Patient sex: M
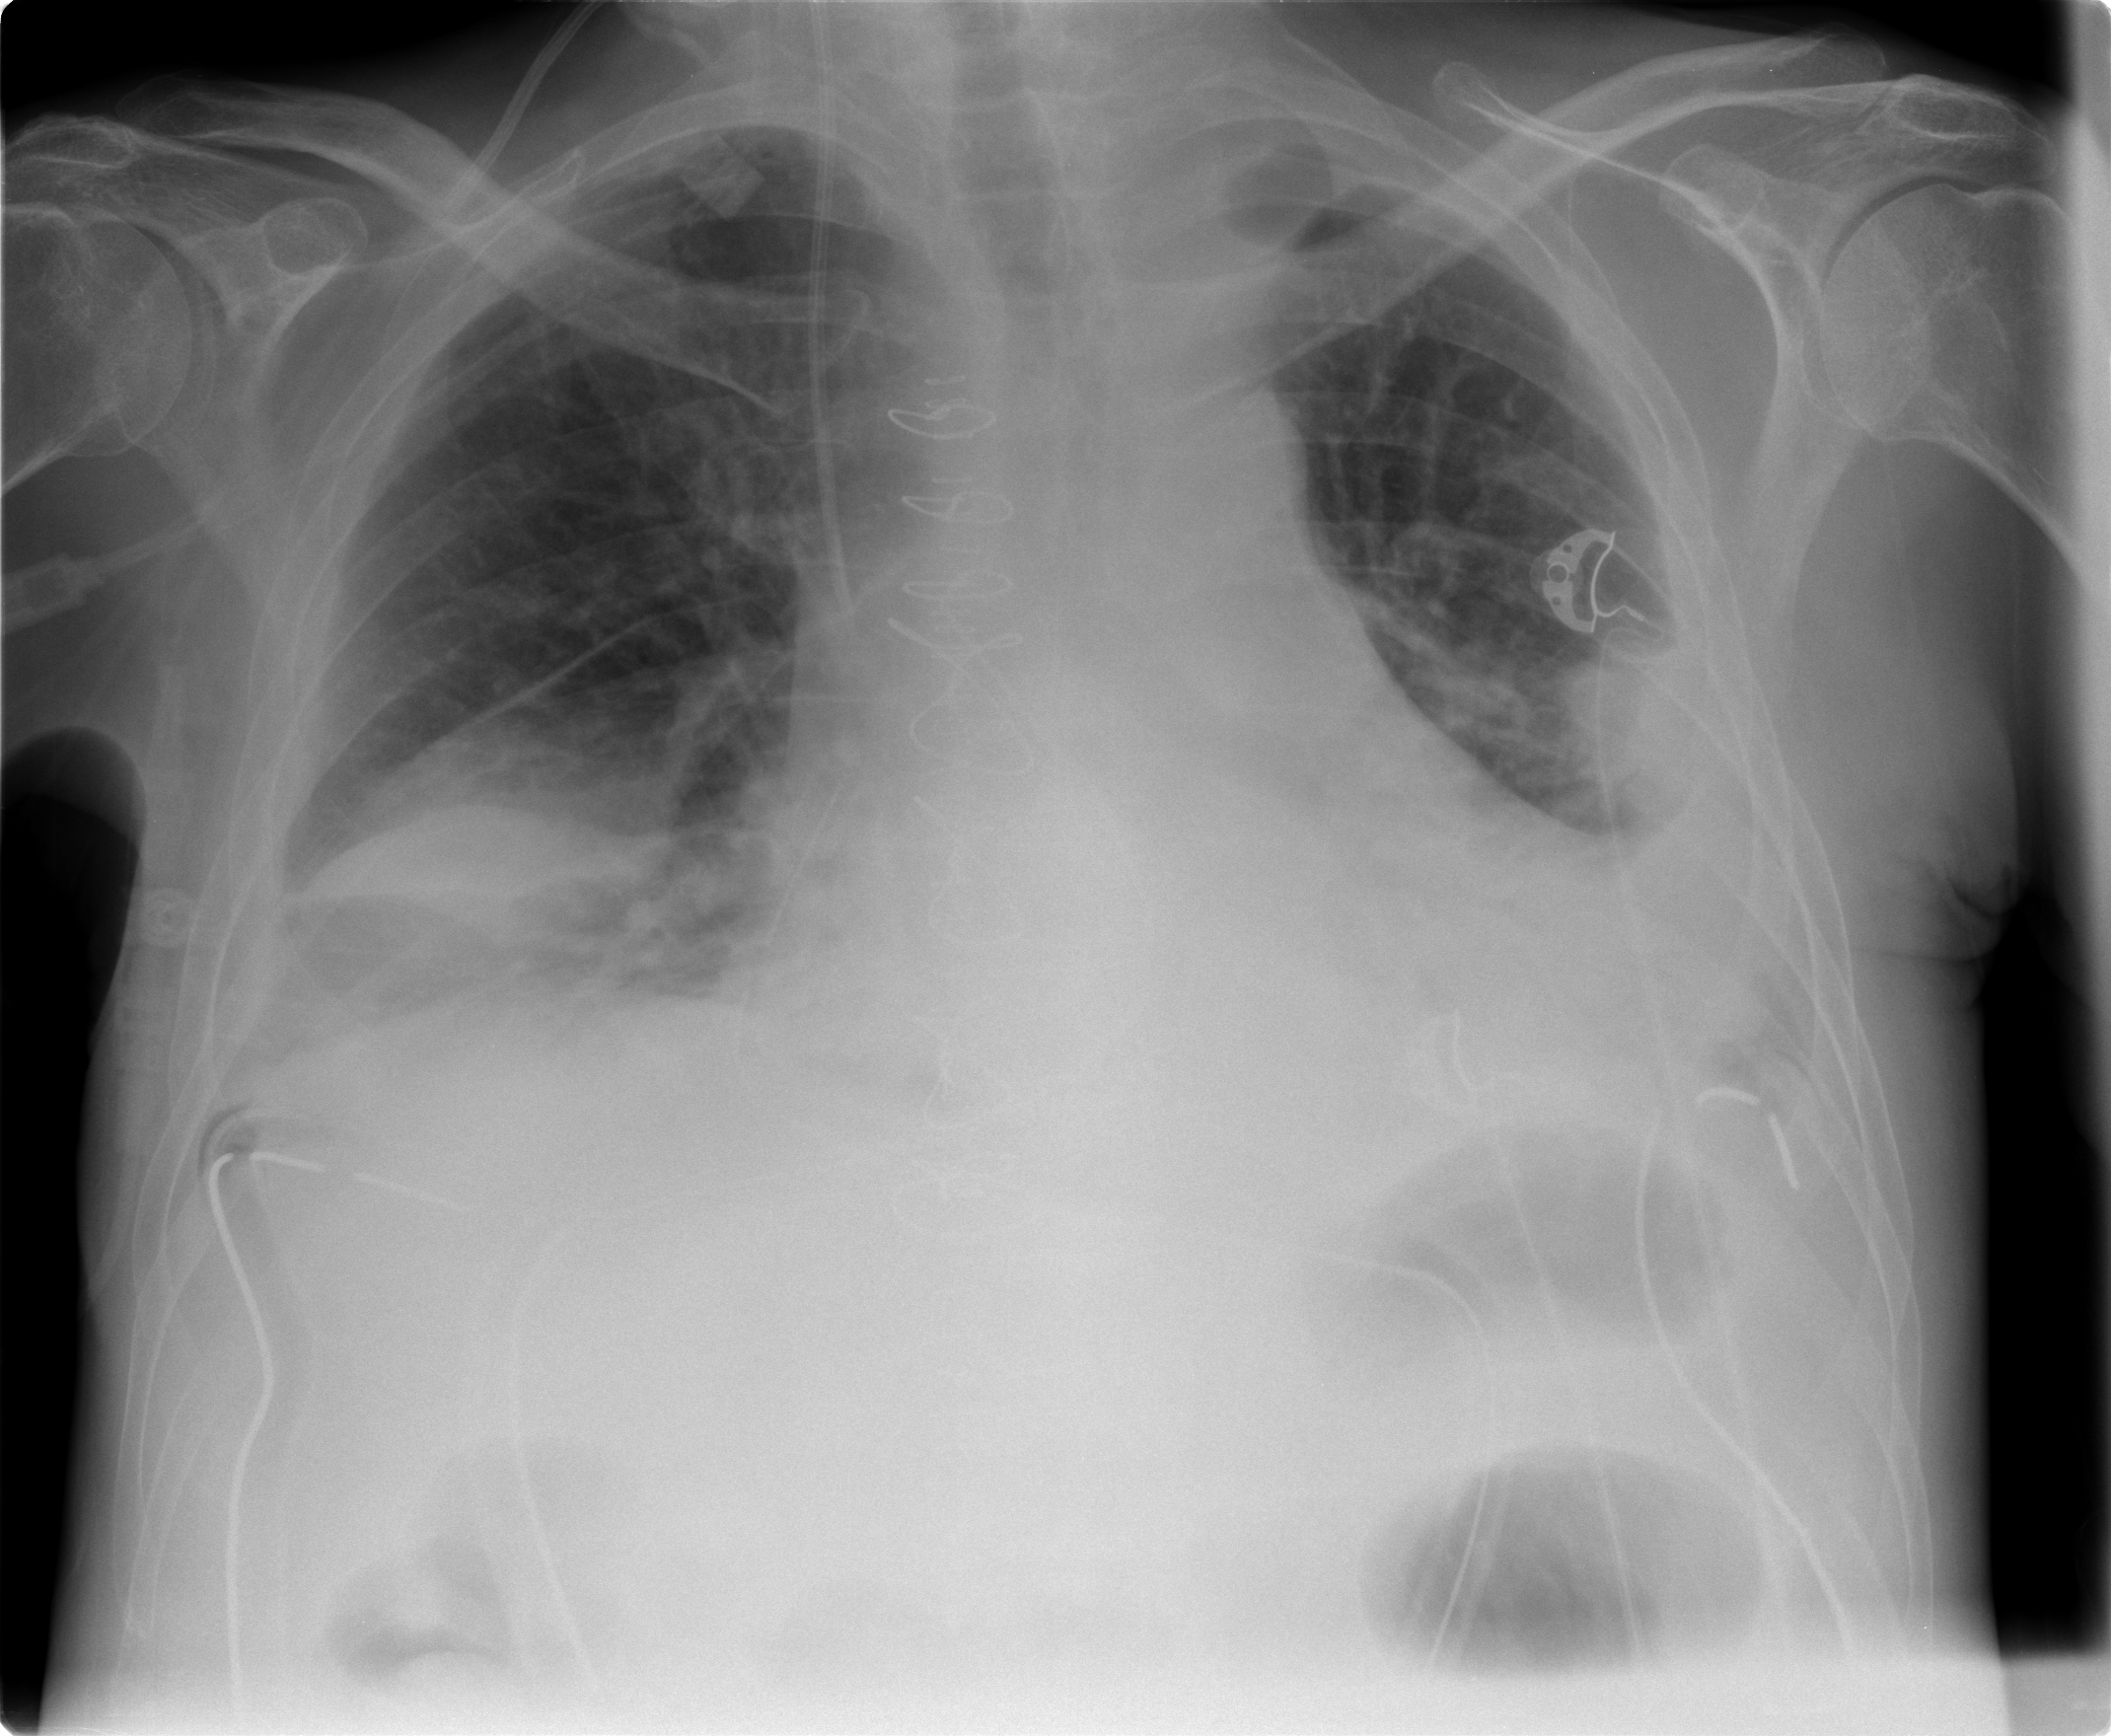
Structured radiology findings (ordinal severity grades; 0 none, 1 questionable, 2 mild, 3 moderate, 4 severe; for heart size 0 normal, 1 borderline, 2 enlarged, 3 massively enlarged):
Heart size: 2
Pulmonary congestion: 1
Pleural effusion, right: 2
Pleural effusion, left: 2
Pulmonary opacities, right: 0
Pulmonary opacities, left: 0
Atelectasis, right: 3
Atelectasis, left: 3